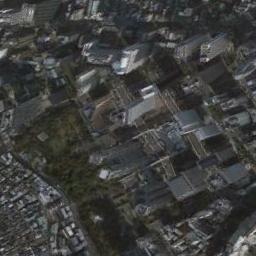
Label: commercial_area